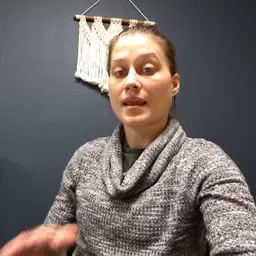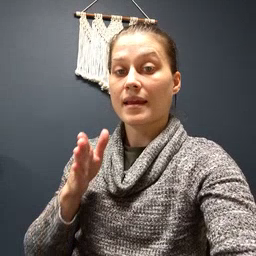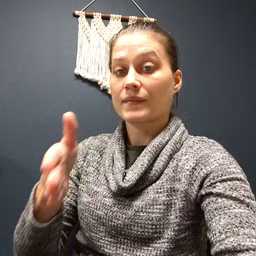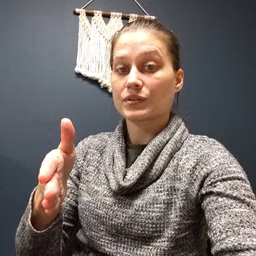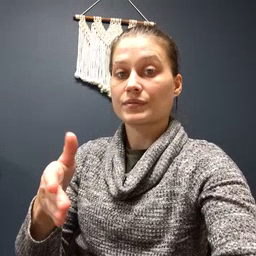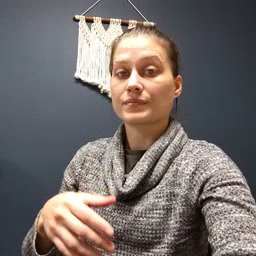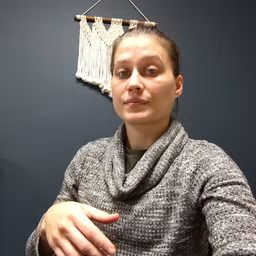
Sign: after